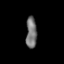
Tissue: lung
Cell type: Epithelial cells
Senescence score: 0.2344
Nuclear area (px): 335
Mean DAPI intensity: 114.573